Interaction volume radius: 5 \u00c5
Interaction volume height: 10 \u00c5
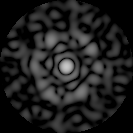
Disorder parameter: 0.7466